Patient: sex M, age 72
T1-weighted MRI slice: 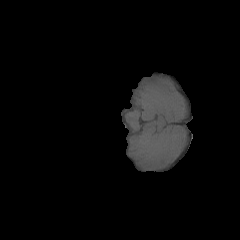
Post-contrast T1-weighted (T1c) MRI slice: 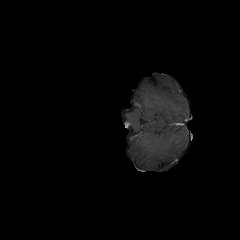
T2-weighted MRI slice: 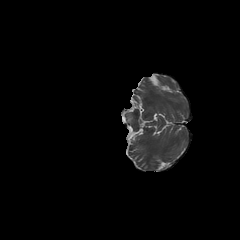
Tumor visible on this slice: no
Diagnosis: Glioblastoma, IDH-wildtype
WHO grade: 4